Field crop: maize
Growth stage: 2
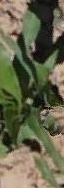
Species: maize